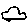
Label: car